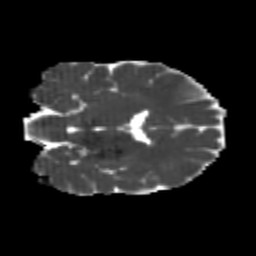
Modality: MD
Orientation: coronal
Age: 24
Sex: male
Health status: healthy
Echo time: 0.074 s